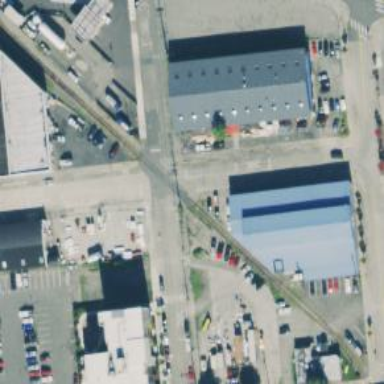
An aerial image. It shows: Railway crossing.